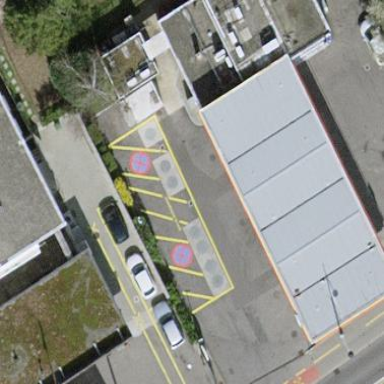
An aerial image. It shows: Fuel station.